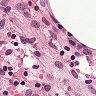
Metastatic tissue present: no